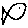
Label: fish